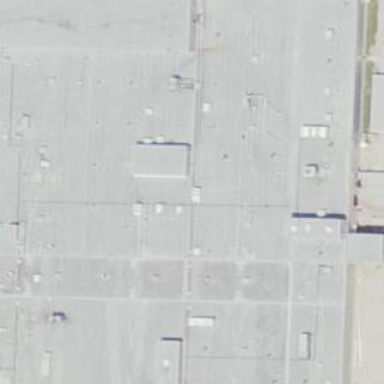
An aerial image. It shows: Industrial building.